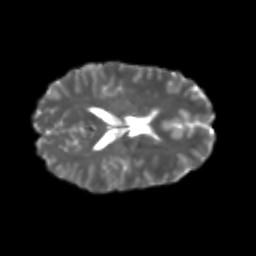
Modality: T2w
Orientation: axial
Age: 22
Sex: female
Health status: healthy
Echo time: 0.074 s